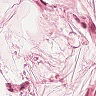
Metastatic tissue present: no